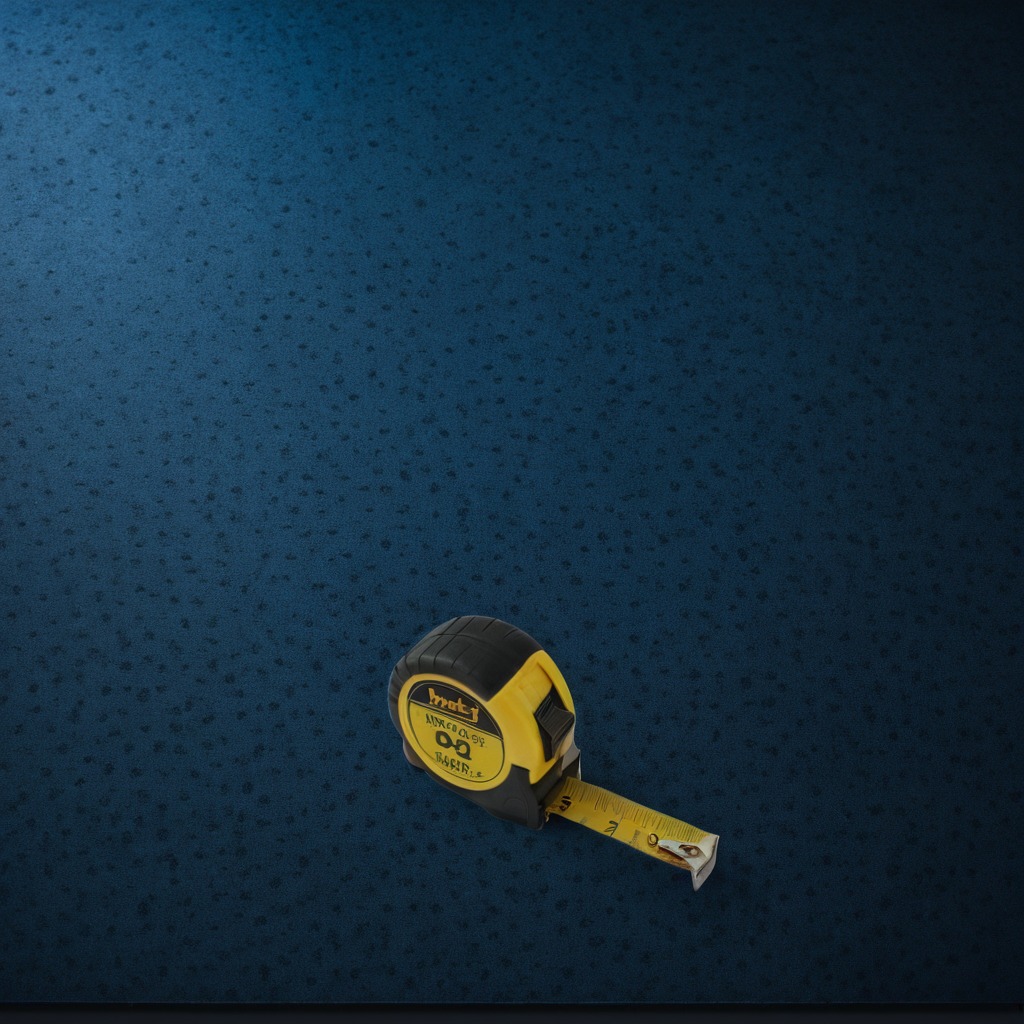
A measuring tape is lying on the granite tabletop inside a workshop at night.